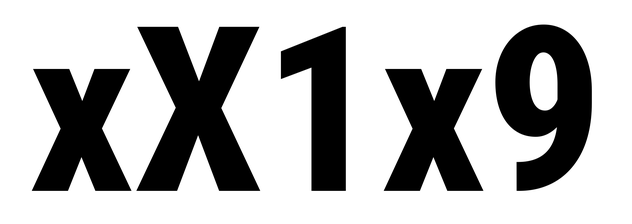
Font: Roboto_Condensed_ExtraBold